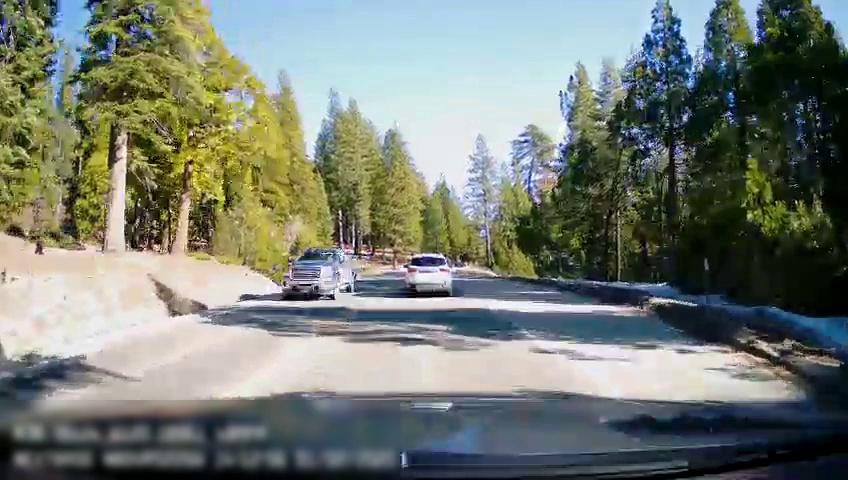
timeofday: Day
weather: Sunny
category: Drivable Space
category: Vehicles | Truck
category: Vehicles | SUV
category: Lanes | Current Lane
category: Lanes | Alternate Lane
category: Lanes | Opposite Lane